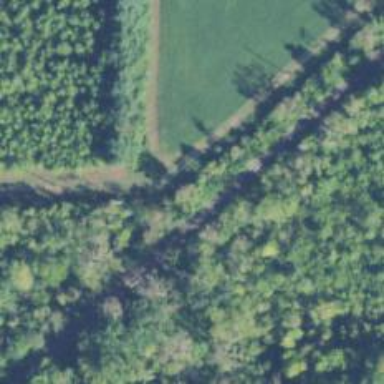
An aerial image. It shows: Agricultural area marked by row of trees.